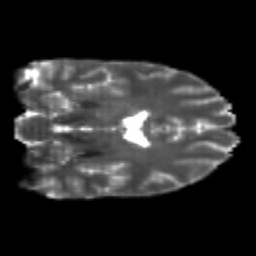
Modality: T2w
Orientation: coronal
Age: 20
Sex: male
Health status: healthy
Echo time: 0.074 s